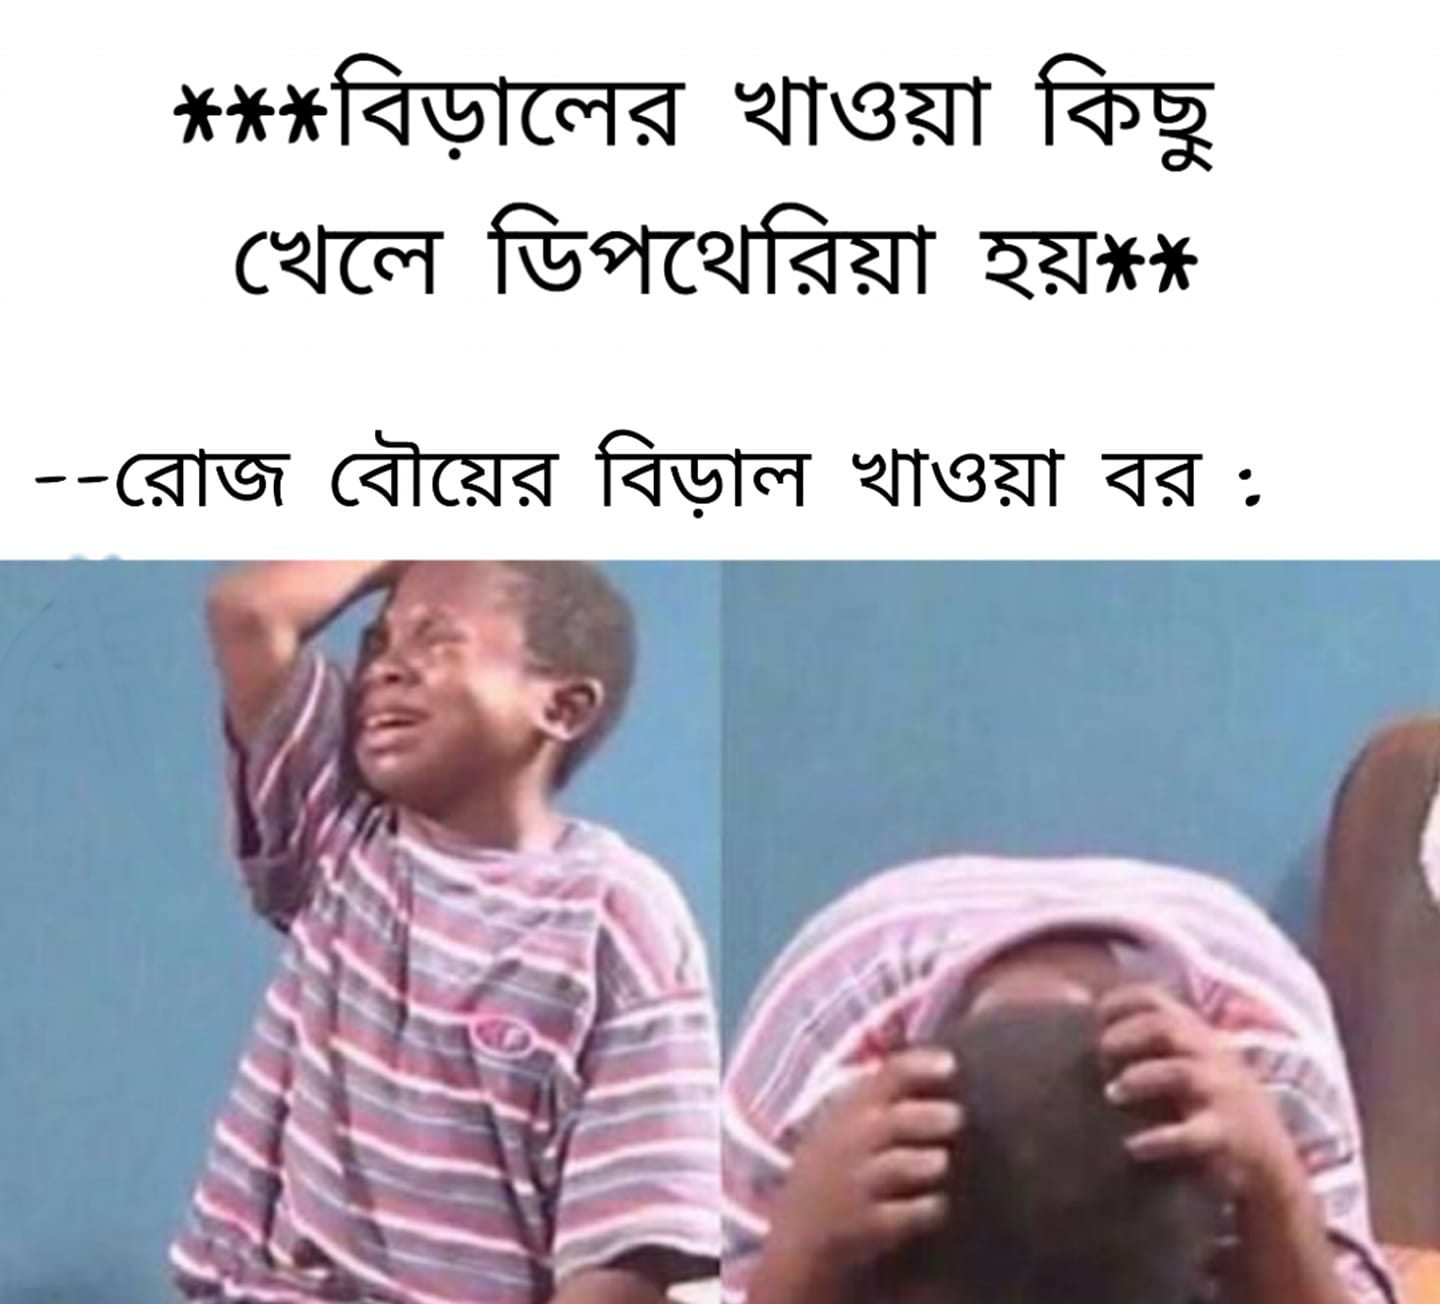
Caption: *** বিড়ালের খাওয়া কিছু খেলে ডিপথেরিয়া হয় **     -- রোজ বৌয়ের বিড়াল খাওয়া বর
Label: hate